Question: I often have figures that have the same shared x-axis but different y-axes. They cannot be faceted as some of the y-axes need complex names and/or have flipped coordinates for historical/interpretational reasons.
Below I plot an example of a fake record like this, and show how I would like this plot to look like after tweaking it in Inkscape. Is there any way to achieve this result from within R/patchwork?
'''
library(tidyverse)
library(patchwork)
set.seed(123)
dat <- tibble::tibble(a = 1:10,
b = c(0, 2, 5, 8, 5, 4, 6, 4, 3, 2),
c = -stats::rnorm(10, b, 3),
d = sample(letters[1:3], 10, TRUE))
shared_x <- c(0, 11)
pl1 <- dat %>%
ggplot(aes(x = a, y = b)) +
geom_point(colour = "indianred") +
coord_cartesian(xlim = shared_x) +
scale_y_continuous("B is awesome", position = "right")
pl2 <- dat %>%
ggplot(aes(x = a, y = c)) +
geom_point(colour = "steelblue") +
scale_y_reverse("C is inversely related to B") +
coord_cartesian(xlim = shared_x, ylim = c(3, -13))
theme_set(theme_classic())
(pl1 & theme(axis.title.x = element_blank(), axis.text.x = element_blank(), axis.ticks.x = element_blank(), axis.line.x = element_blank())) / pl2
'''

'''
ggsave("overlapping_axes.pdf", width = 10, height = 8, units = "cm")
'''
<URL>
and here's the manually tweaked version:
<URL>
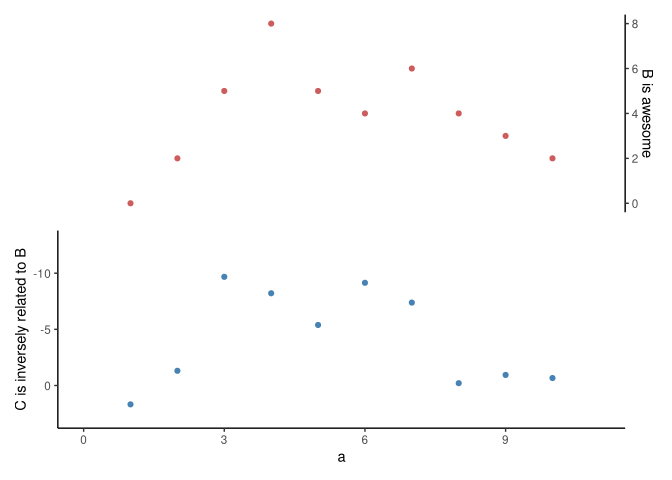
Answer: I see that r2evans already has given you the warnings that should be considered everytime one might think a secondary axis would solve your problems. I agree with them, however, that doesn't mean that it can't be done.
As long as you can think of a transformation and it's inverse you could probably do this with secondary axes (not to be confused with 'you do this'). The truncated look of the axis can be replicated with 'ggh4x::axis_truncated()' (disclaimer, I'm the author of that function).
In the example below the transformation for the secondary axis '-x * 0.5' so the inverse is '- x / 0.5', but you can probably these better to your needs.
'''
library(ggplot2)
library(ggh4x)
set.seed(123)
dat <- tibble::tibble(a = 1:10,
b = c(0, 2, 5, 8, 5, 4, 6, 4, 3, 2),
c = -stats::rnorm(10, b, 3),
d = sample(letters[1:3], 10, TRUE))
ggplot(dat, aes(a)) +
geom_point(aes(y = b, colour = "b")) +
geom_point(aes(y = -c * 0.5, colour = "c")) +
scale_y_continuous(
position = "right", breaks = seq(0, 8, by = 2),
guide = guide_axis_truncated(),
name = "B is awesome",
sec.axis = sec_axis(
trans = ~ -.x/0.5, breaks = c(0, -5, -10),
guide = guide_axis_truncated(trunc_lower = -Inf),
name = "C is inversely related to B"
)
) +
scale_colour_manual(values = c("indianred", "steelblue")) +
theme_classic() +
theme(
axis.title.y.left = element_text(colour = "steelblue"),
axis.title.y.right = element_text(colour = "indianred")
)
'''

<URL>
You can probably reposition the axis titles a little bit better by setting appropriate 'hjust's.